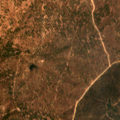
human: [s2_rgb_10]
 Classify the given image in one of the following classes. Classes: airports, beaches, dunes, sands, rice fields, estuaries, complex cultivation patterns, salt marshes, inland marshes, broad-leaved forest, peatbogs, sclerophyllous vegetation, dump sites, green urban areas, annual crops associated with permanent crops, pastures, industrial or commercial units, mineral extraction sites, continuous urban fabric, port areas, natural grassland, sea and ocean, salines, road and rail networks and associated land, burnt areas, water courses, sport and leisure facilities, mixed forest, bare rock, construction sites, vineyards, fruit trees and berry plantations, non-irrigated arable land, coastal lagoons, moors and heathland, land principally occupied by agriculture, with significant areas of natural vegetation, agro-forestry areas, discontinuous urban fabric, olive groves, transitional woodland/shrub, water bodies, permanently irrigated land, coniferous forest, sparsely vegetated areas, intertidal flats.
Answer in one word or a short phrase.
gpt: broad-leaved forest